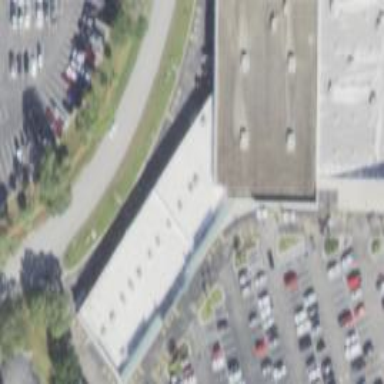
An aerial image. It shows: Part of building.